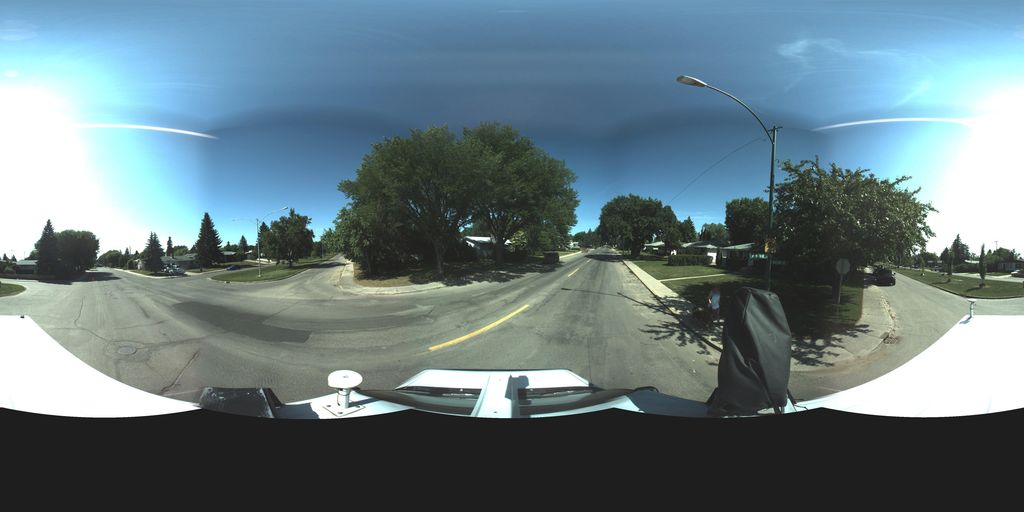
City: saskatoon